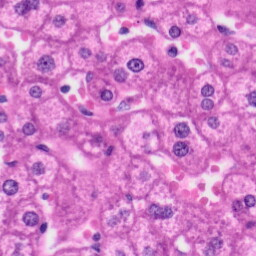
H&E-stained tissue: Liver